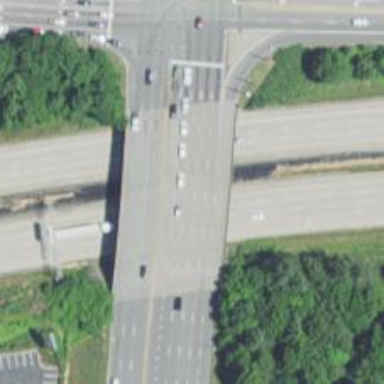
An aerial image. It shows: Trunk highway bridge with asphalt surface.